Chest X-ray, AP view. Patient: 30 years old, sex M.
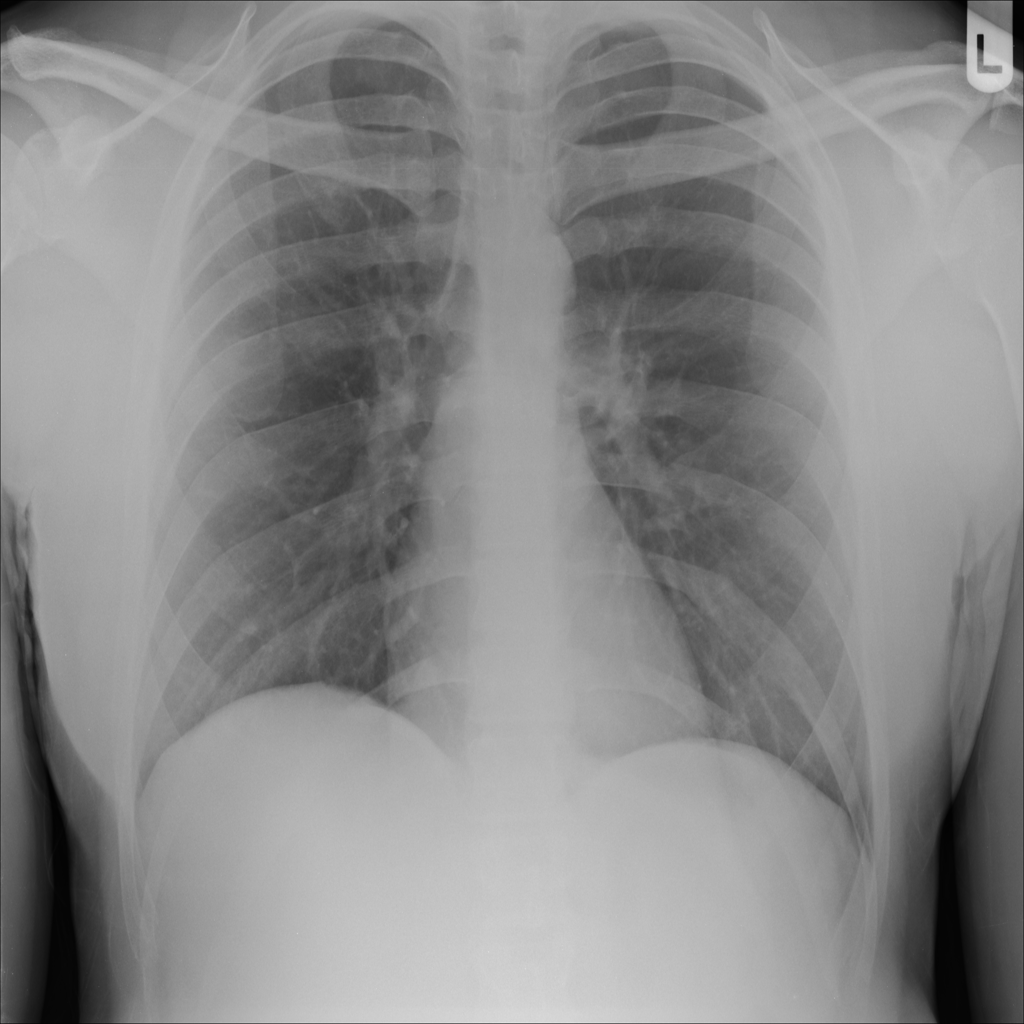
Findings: No Finding